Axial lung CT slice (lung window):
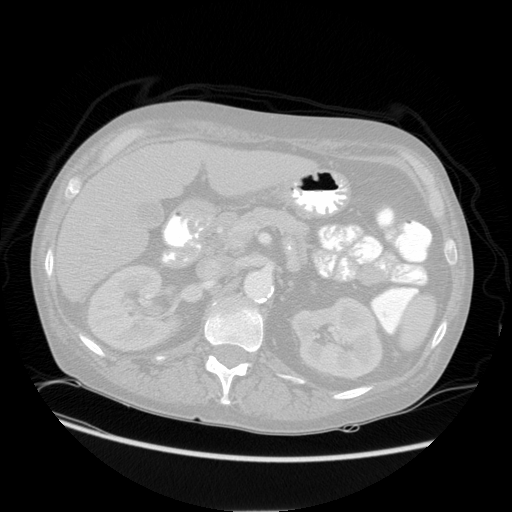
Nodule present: no